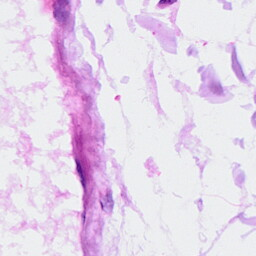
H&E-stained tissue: Ovarian